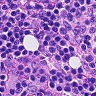
Metastatic tissue present: no